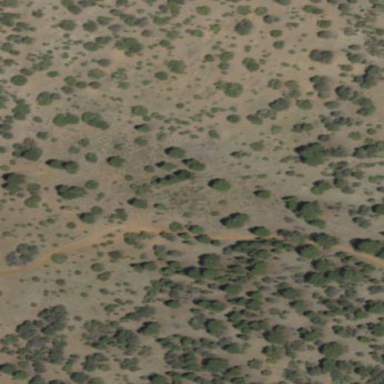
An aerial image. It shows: Patch of scrub vegetation.